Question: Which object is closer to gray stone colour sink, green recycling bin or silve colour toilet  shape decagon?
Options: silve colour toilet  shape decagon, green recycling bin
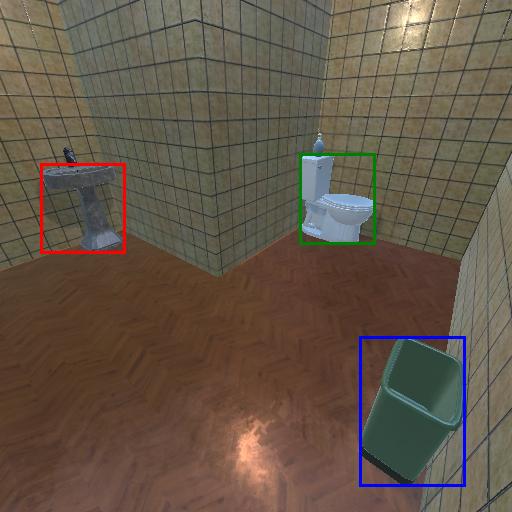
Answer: silve colour toilet  shape decagon